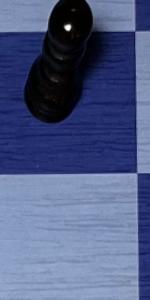
Label: Empty